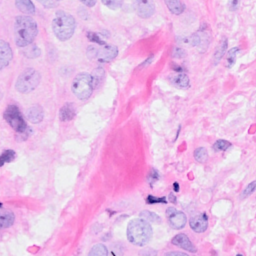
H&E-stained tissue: Breast